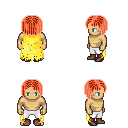
a pixel art fantasy rpg character, male body template, human, tanned skin, yellow tattered cape, white pants, red pageboy hairstyle, brown shoes, four views (front, back, left, right), 2x2 character sprite sheet, small pixel art, hard edges, no anti-aliasing